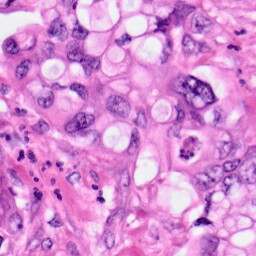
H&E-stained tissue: Pancreatic